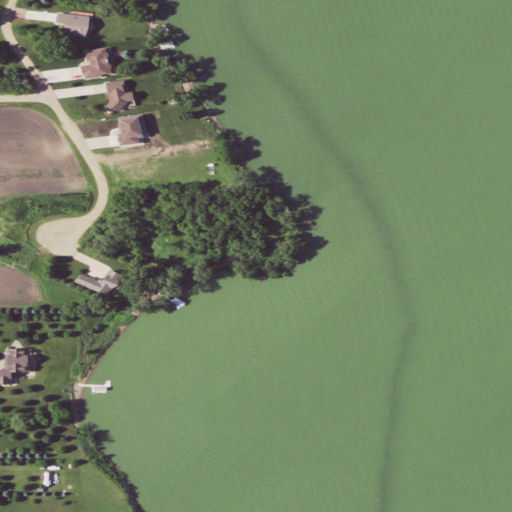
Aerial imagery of cape in Minnesota named Bowmans Point containing open water, cultivated crops, herbaceous wetlands, pasture, woody wetlands, open development, and low intensity development